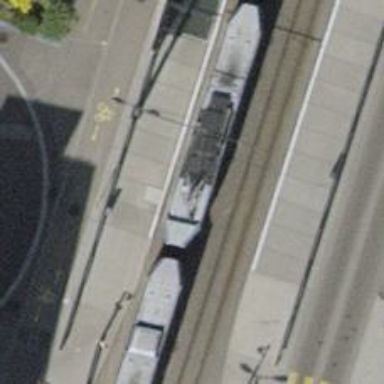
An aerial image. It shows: Tram stop with public transport connection.